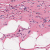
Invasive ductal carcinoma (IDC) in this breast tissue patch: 1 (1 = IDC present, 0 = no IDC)